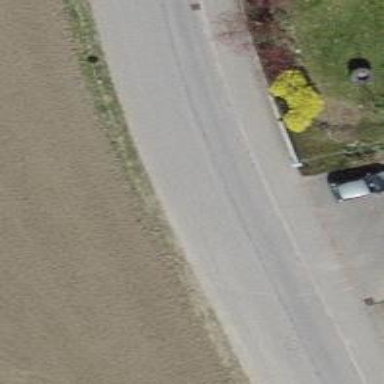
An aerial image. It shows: Residential road with asphalt surface and sidewalk on the left.